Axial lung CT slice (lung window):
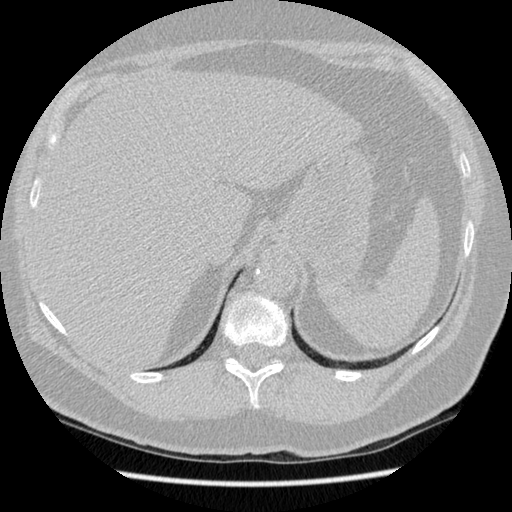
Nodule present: no